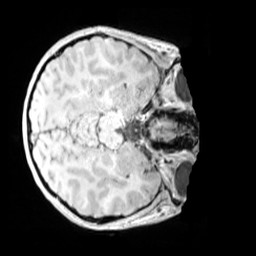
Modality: MP2RAGE
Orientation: axial
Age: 10
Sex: female
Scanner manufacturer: siemens
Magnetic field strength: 3 T
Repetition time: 4 s
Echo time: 0.00303 s